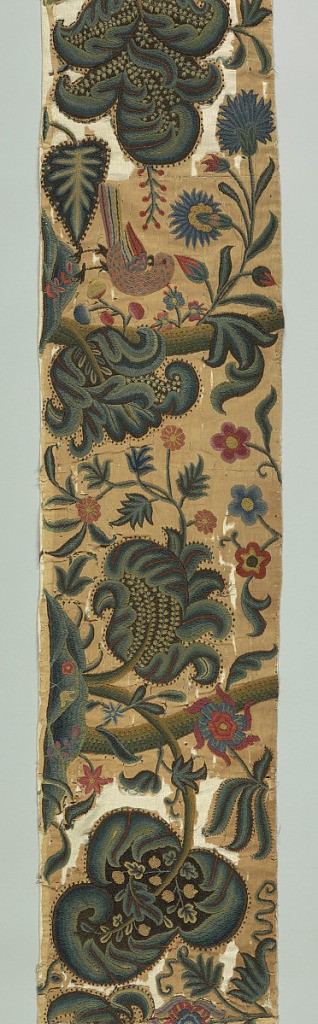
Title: crewel wool
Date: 17th century
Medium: crewel wool on cotton Technique: embroidered on twill weave
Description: Valance of cream-colored cotton, twill weave, heavily embroidered in polychrome crewels. Design of large leaves, flowers, branches; bird in center. Lined with dark blue cotton.